Aerial crown-view tile of a tropical tree (Barro Colorado Island, Panama), acquired 20250818:
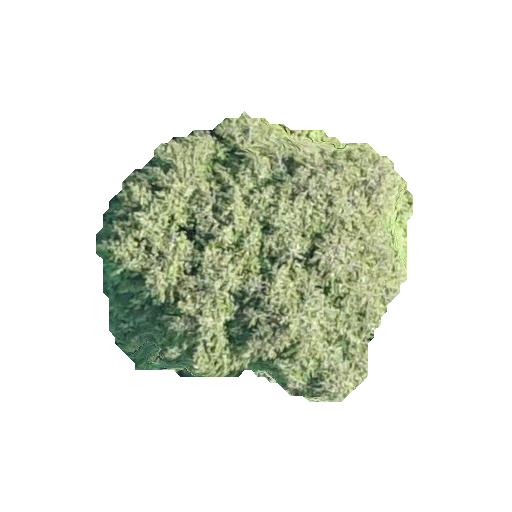
Species: Quararibea asterolepis
GBIF accepted scientific name: Quararibea asterolepis
Crown area: 97.184 m²